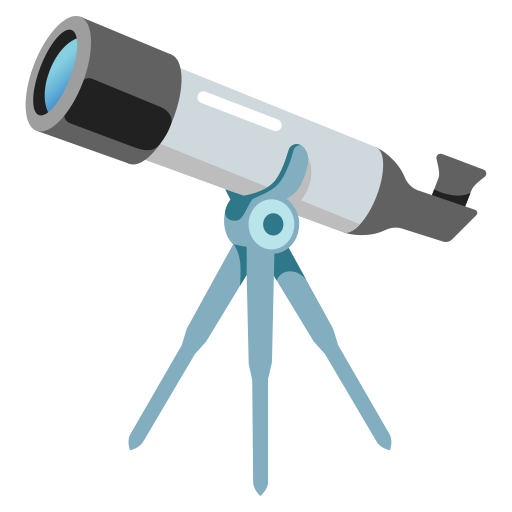
Emoji: 🔭